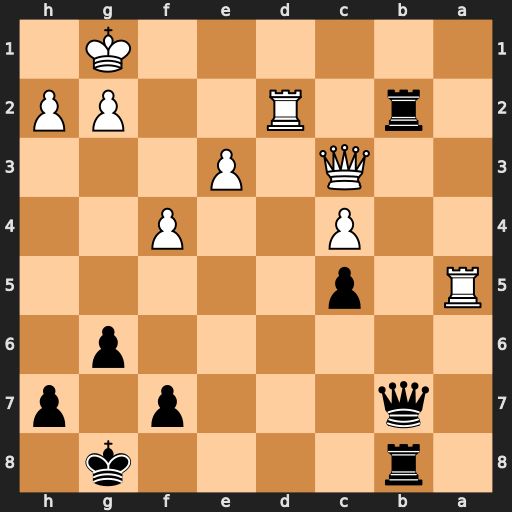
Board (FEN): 1r4k1/1q3p1p/6p1/R1p5/2P2P2/2Q1P3/1r1R2PP/6K1
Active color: b
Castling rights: -
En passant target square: -
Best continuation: Rxd2 Qxd2 Qb1+ Kf2 Rb2 Qxb2 Qxb2+